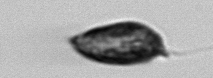
Label: Prorocentrum_triestinum